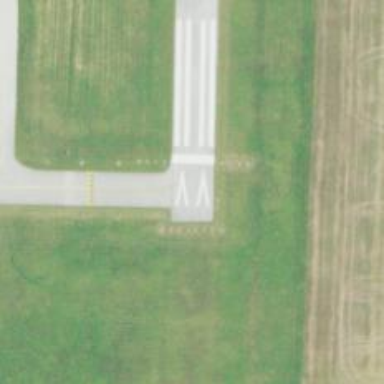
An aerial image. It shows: Runway surface made of asphalt at airport.